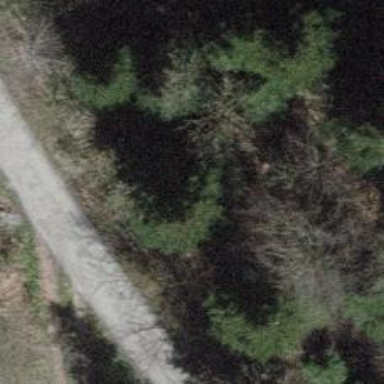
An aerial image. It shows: Ground path.